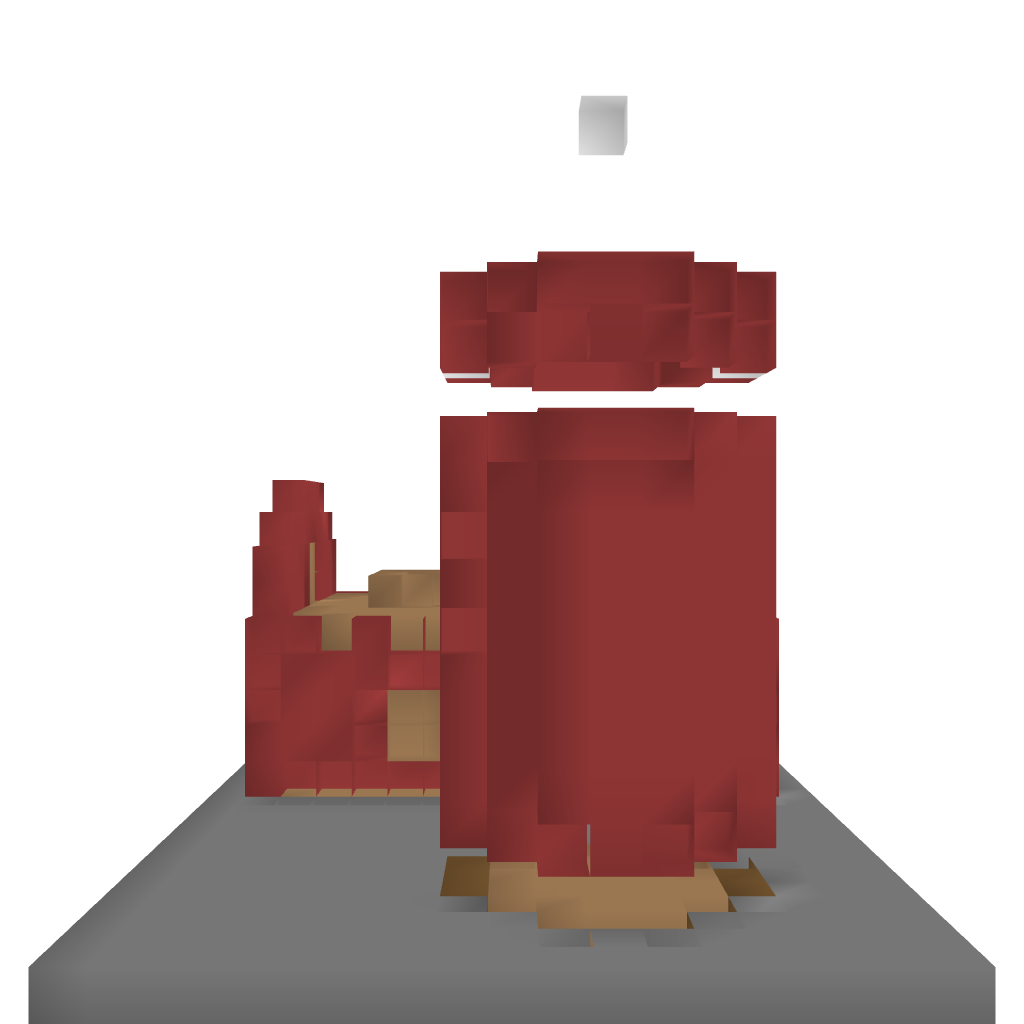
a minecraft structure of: Small Barn 1 bad low quality